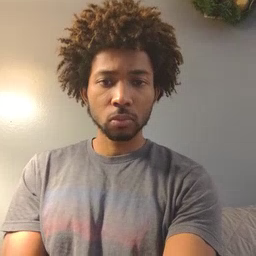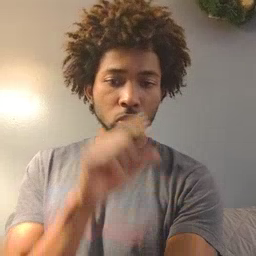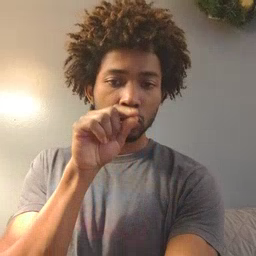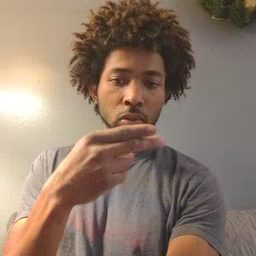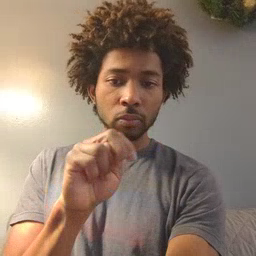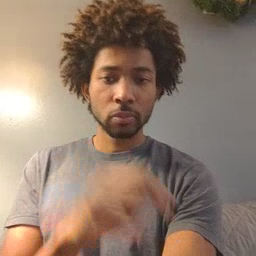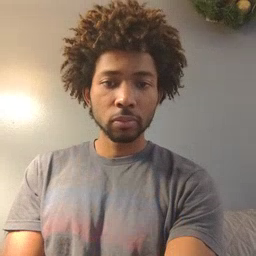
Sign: hen